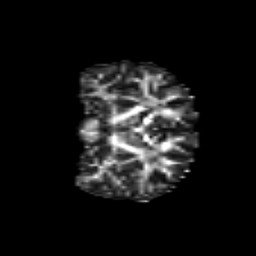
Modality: FA
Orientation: coronal
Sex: male
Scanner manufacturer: siemens
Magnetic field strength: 3 T
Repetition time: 5 s
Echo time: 0.071 s